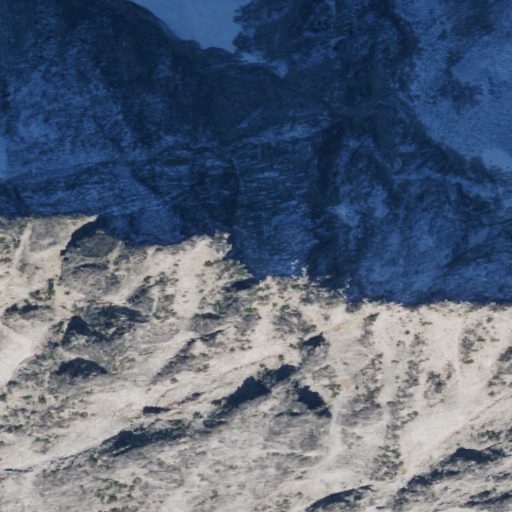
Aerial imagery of mountain in Washington named Bowan Mountain containing barren land, grassland, and evergreen forest